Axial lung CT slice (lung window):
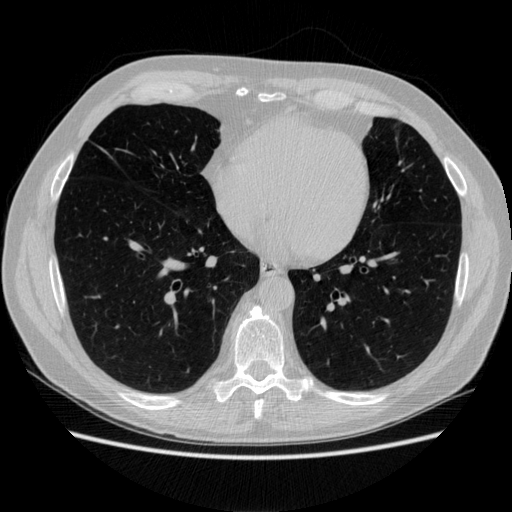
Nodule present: no